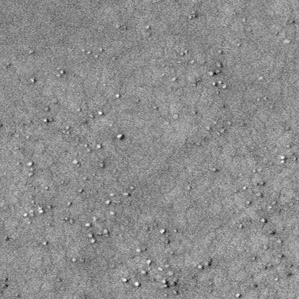
Label: frost